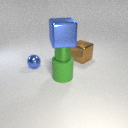
large green rubber cylinder to the right of small blue metal sphere